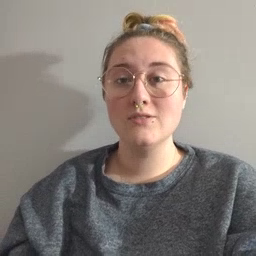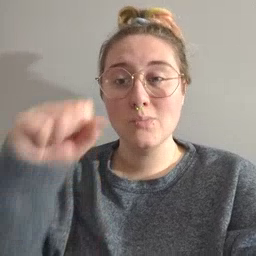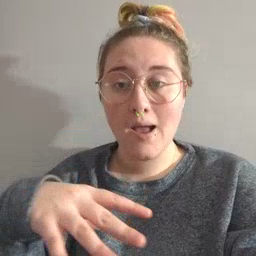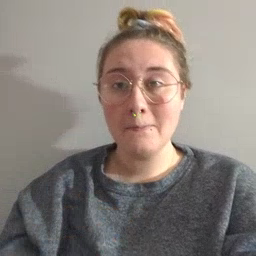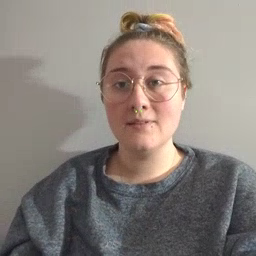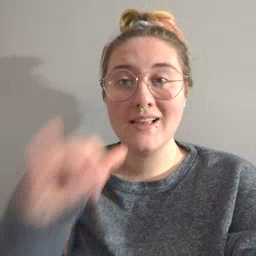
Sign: drop